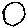
Label: circle